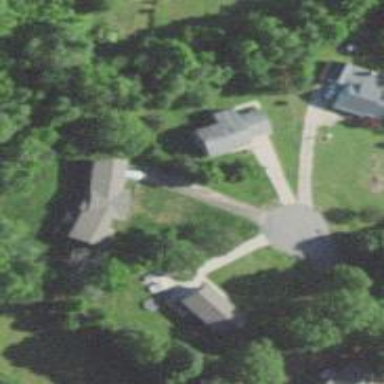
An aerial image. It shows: Driveway.